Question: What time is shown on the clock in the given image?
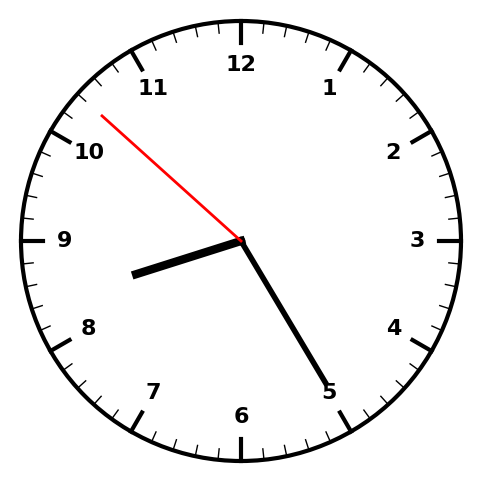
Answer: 08:24:52